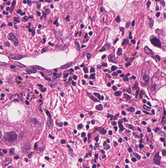
Tumor epithelial tissue: yes
Tumor-associated stroma tissue: yes
Normal tissue: no